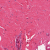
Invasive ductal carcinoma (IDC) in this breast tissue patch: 0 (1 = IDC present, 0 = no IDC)